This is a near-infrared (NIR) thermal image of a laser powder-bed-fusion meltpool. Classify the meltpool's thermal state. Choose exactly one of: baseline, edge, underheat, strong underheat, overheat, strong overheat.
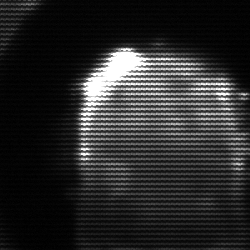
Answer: baseline